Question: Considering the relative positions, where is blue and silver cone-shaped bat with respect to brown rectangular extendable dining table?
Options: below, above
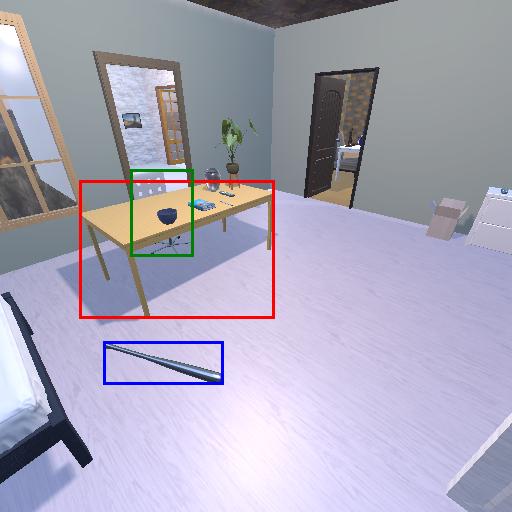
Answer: below